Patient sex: M
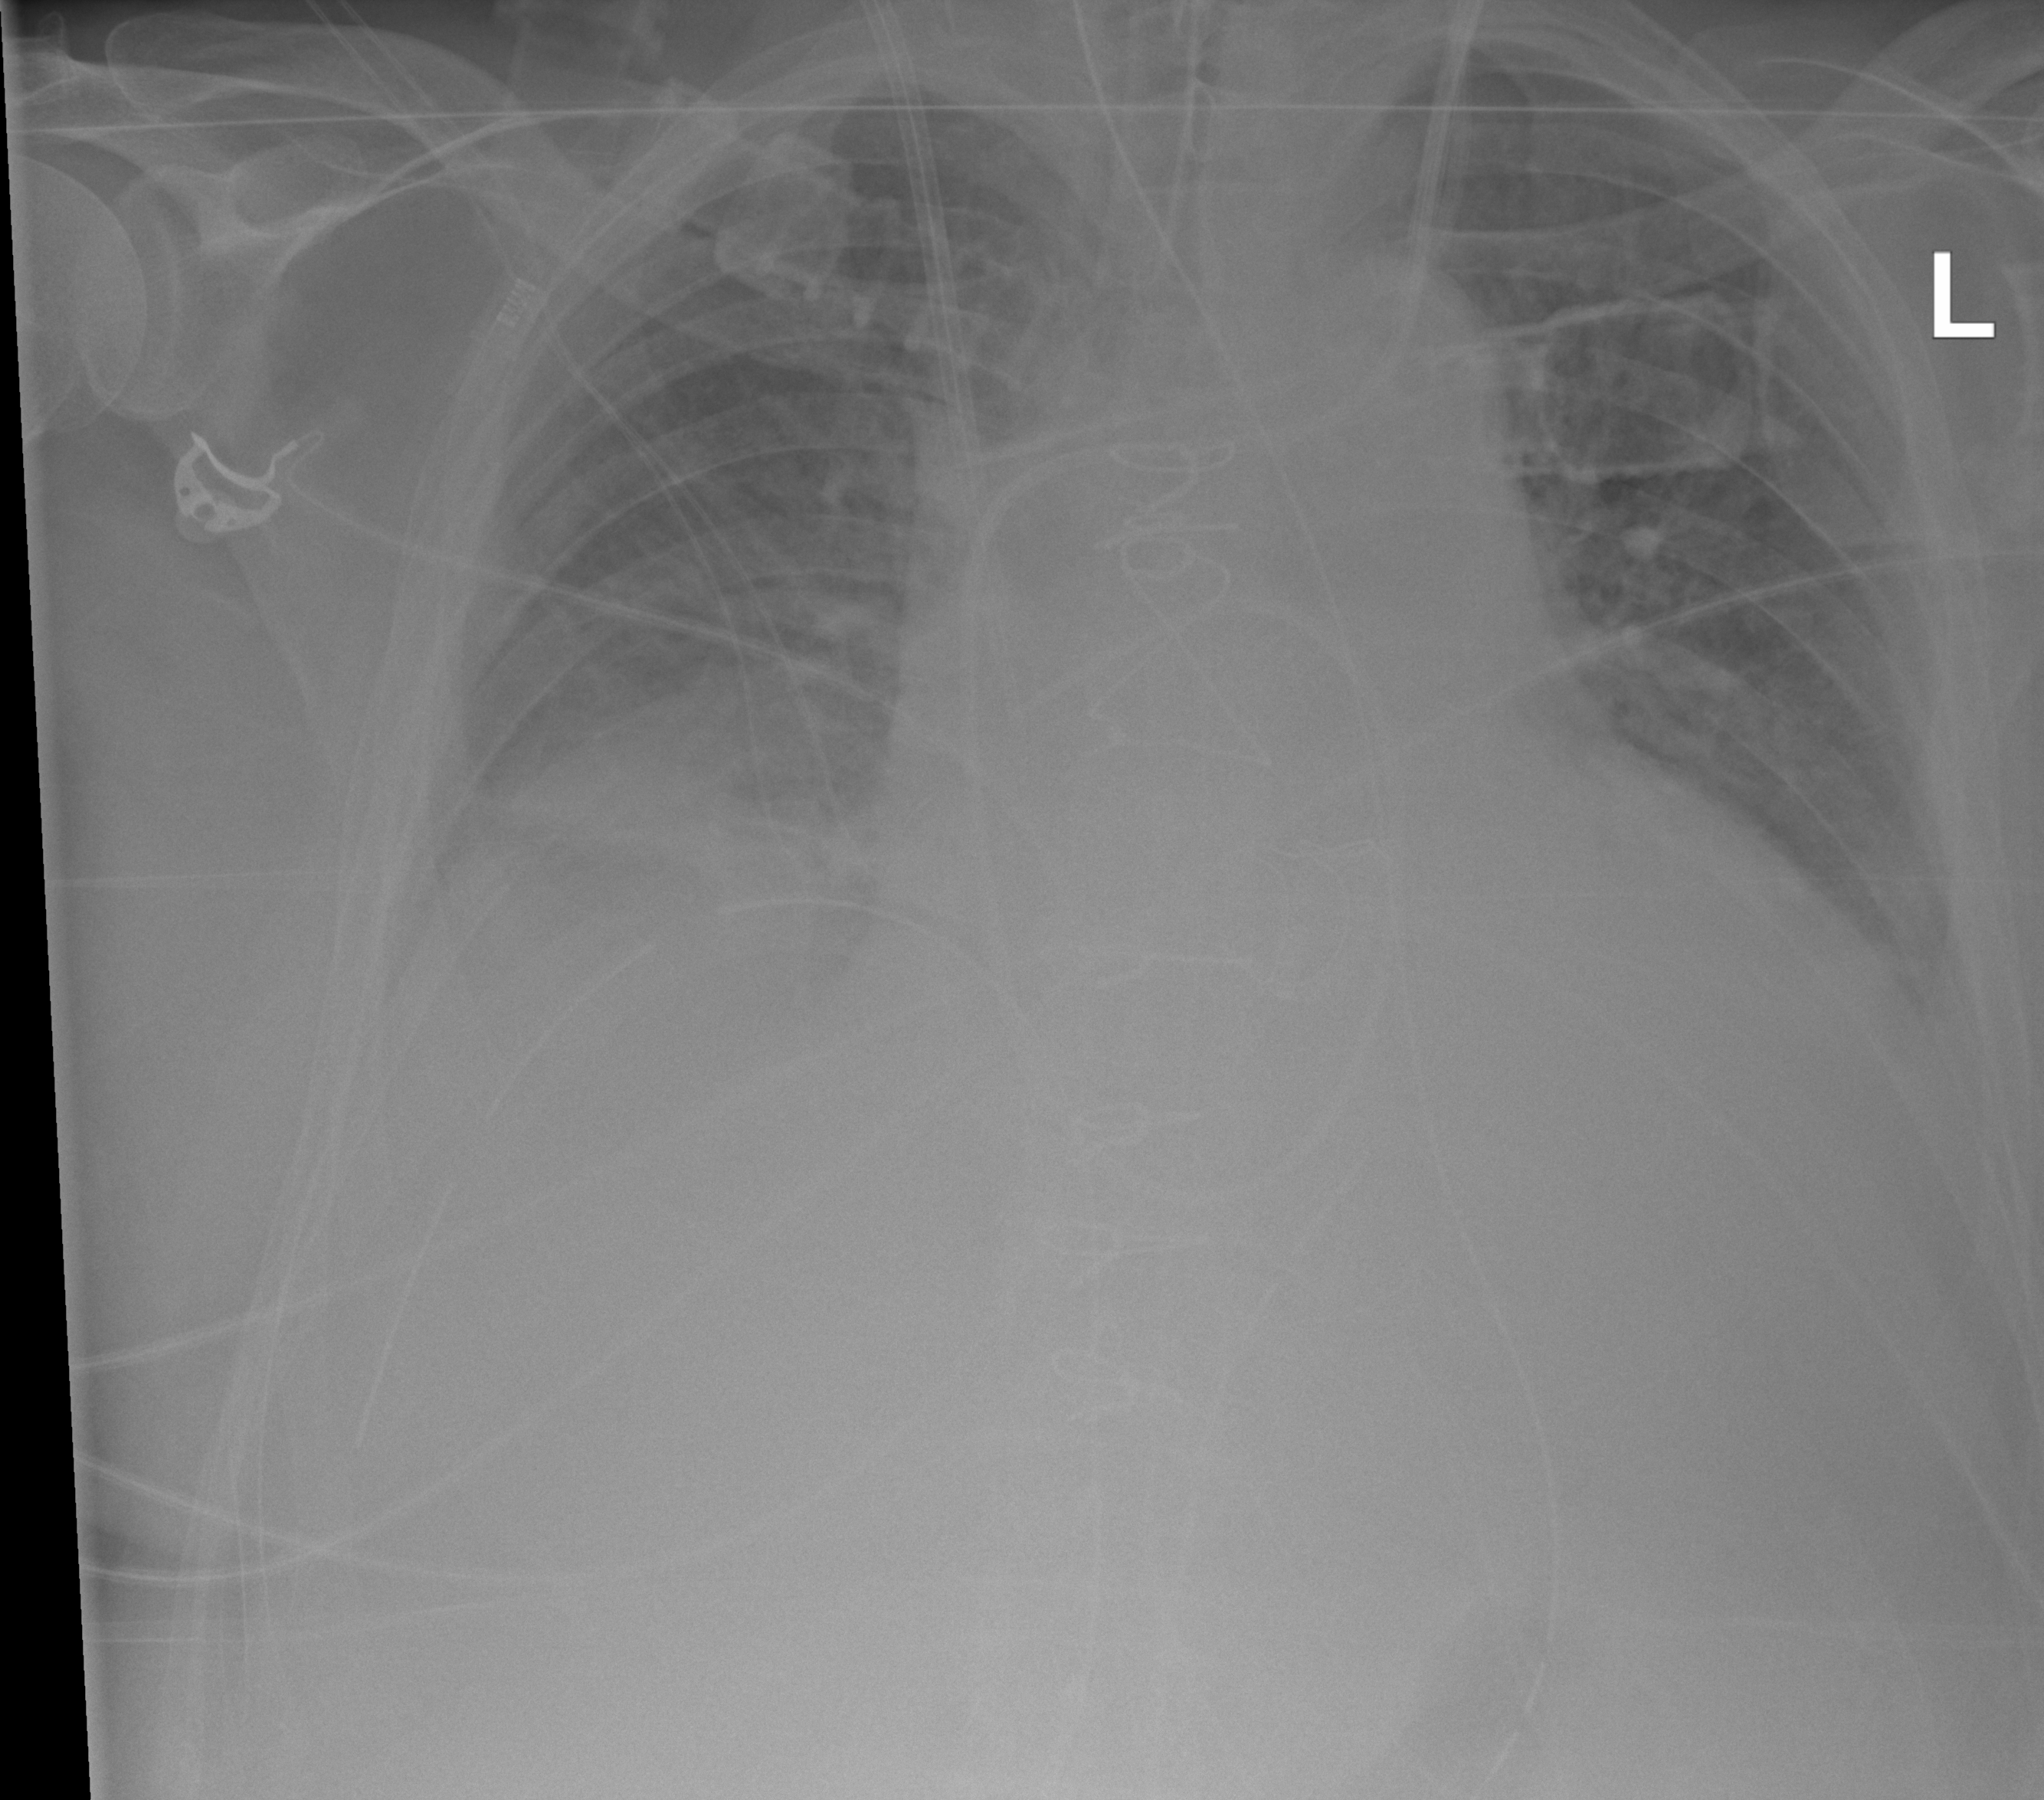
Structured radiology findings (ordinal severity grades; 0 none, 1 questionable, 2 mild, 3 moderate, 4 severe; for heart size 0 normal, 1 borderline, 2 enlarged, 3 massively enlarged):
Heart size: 2
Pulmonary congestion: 2
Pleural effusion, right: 3
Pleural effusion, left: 2
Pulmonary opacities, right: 2
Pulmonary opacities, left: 2
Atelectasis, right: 2
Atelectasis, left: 2